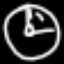
Label: clock